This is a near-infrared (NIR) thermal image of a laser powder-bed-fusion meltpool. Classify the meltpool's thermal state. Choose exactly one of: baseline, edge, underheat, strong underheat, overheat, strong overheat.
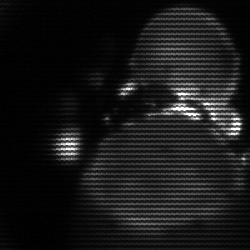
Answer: edge